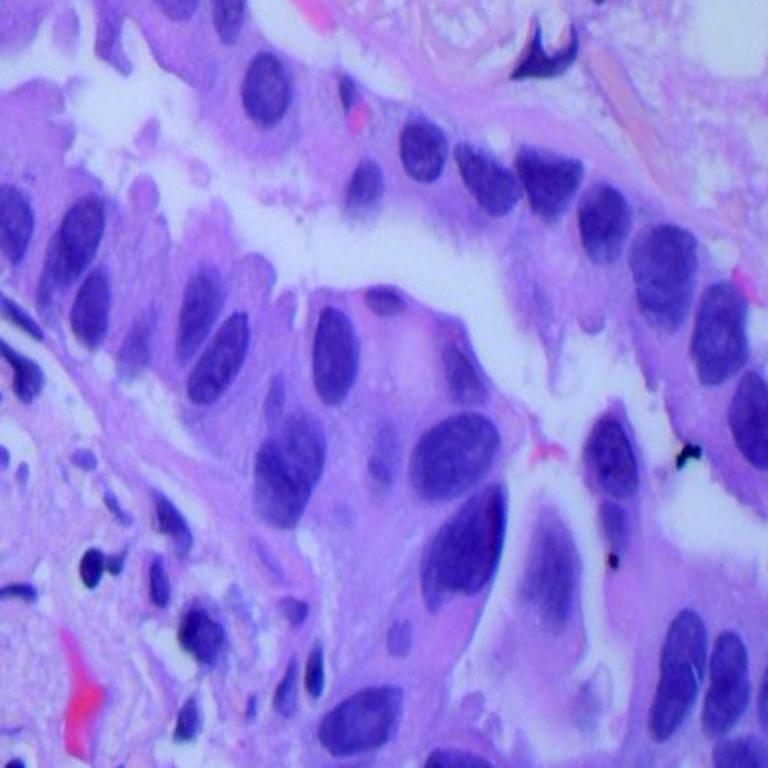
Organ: lung
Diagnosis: adenocarcinomas